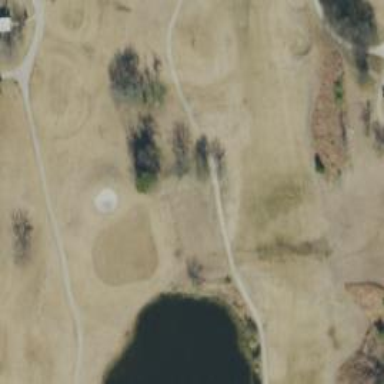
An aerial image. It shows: Footway that doubles as golf path.